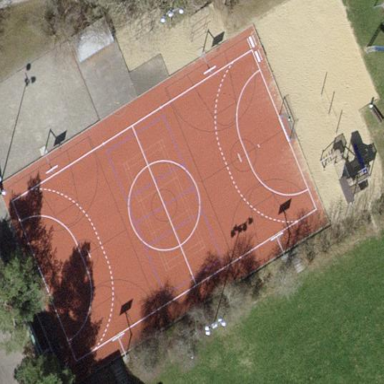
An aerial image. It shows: Multi-sport pitch with tartan surface for leisure activities.